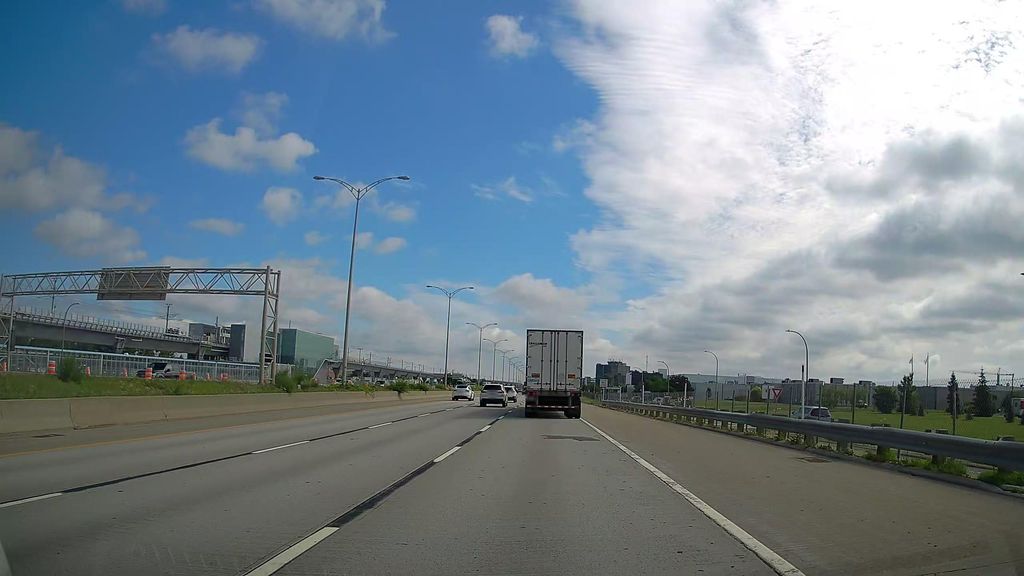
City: montreal